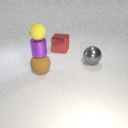
small yellow rubber sphere above small purple metal cylinder